Question: I am very new to Spring Framework. I am using for IDE. I followed couple of tutorials to learn it by myself. However, I am stuck in the middle and cannot proceed further. Let me breakdown my project here:
My structure looks like this:

There are two classes; the major one contains following code:
'''
package com.myprojects.spring;
import org.springframework.context.ApplicationContext;
import org.springframework.context.support.ClassPathXmlApplicationContext;
public class MainApp {
public static void main(String[] args) {
ApplicationContext context;
context = new ClassPathXmlApplicationContext("classpath*:beans.xml");
FirstPage obj;
obj = (FirstPage) context.getBean("firstPage");
obj.getMessage();
}
}
'''
Second class file looks like this:
'''
package com.myprojects.spring;
public class FirstPage {
private String message;
public void setMessage(String message){
this.message = message;
}
public void getMessage(){
System.out.println("Your Message : " + message);
}
}
'''
The file looks like below:
'''
<?xml version="1.0" encoding="UTF-8"?>
<beans xmlns="http://www.springframework.org/schema/beans"
xmlns:xsi="http://www.w3.org/2001/XMLSchema-instance"
xsi:schemaLocation="http://www.springframework.org/schema/beans http://www.springframework.org/schema/beans/spring-beans-4.0.0.RELEASE.xsd
">
<bean id = "firstPage" class = "com.myprojects.spring.FirstPage">
<property name = "message" value = "Hello World!"/>
</bean>
</beans>
'''
Now, the I am getting is like below:
> org.springframework.beans.factory.NoSuchBeanDefinitionException: No bean named 'firstPage' is defined
I know I have been doing some silly mistake here.
Thank you in Advance !
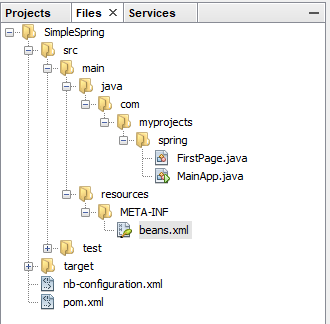
Answer: Almost similar problem have been discussed <URL>. I think your program is unable to locate 'beans.xml'.
Try doing this:
'''
context = new ClassPathXmlApplicationContext("META-INF/beans.xml");
'''
EDIT:
This new error 'XmlBeanDefinitionStoreException' means that your schema is not valid. Try changing your schema as described in one of these answers:
1. https://stackoverflow.com/a/215<PHONE>
2. https://stackoverflow.com/a/257<PHONE>
3. Spring configuration XML schema: with or without version? <?xml version="1.0" encoding="UTF-8"?>
<beans xmlns="http://www.springframework.org/schema/beans"
xmlns:xsi="http://www.w3.org/2001/XMLSchema-instance"
xmlns:context="http://www.springframework.org/schema/context"
xsi:schemaLocation="http://www.springframework.org/schema/beans
http://www.springframework.org/schema/beans/spring-beans-4.0.xsd
http://www.springframework.org/schema/context
http://www.springframework.org/schema/context/spring-context-4.0.xsd">
<bean id = "firstPage" class = "com.myprojects.spring.FirstPage">
<property name = "message" value = "Hello World!"/>
</bean>
</beans>